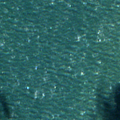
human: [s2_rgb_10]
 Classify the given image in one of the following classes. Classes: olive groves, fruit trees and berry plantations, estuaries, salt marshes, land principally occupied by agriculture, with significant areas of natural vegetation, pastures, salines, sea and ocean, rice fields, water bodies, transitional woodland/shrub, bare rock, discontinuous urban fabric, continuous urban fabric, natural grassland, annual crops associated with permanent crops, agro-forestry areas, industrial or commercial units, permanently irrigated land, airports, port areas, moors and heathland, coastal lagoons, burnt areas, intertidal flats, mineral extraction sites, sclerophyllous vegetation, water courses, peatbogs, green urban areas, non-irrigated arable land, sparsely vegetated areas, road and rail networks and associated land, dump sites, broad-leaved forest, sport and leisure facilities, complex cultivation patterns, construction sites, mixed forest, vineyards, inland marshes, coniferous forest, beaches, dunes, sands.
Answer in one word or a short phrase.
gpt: sea and ocean